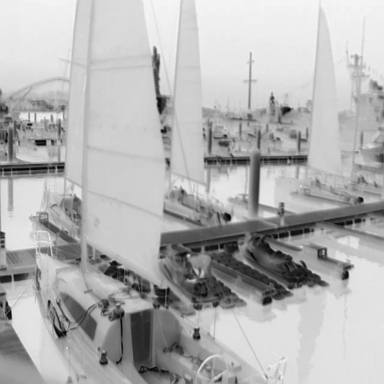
There are four sailboats in the infrared image.